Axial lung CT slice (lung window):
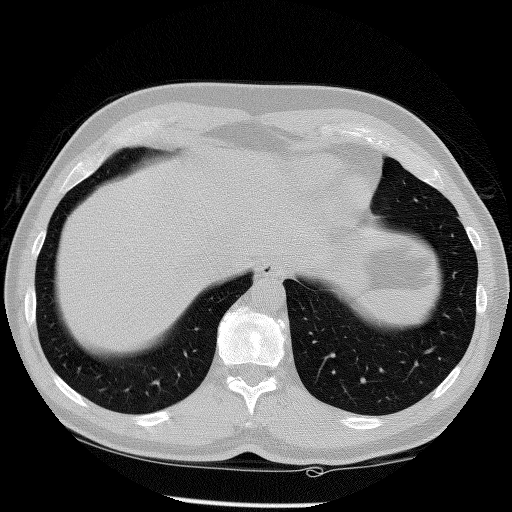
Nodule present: no